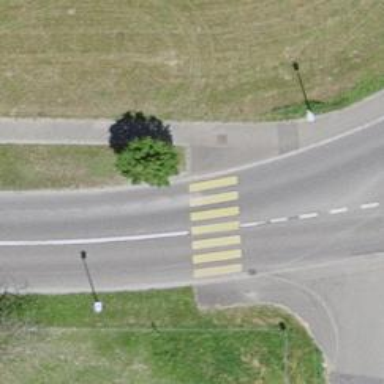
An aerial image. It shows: Zebra crossing on the road.